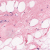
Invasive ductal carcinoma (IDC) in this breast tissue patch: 0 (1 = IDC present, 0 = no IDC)